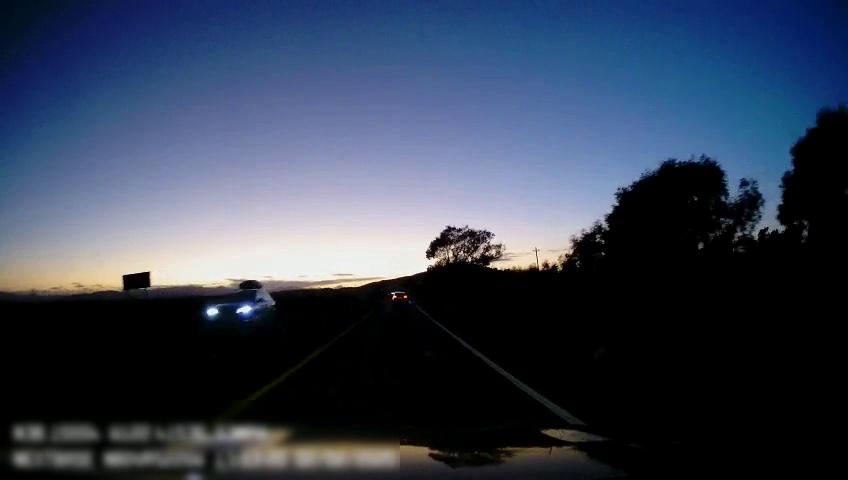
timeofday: Dusk/Dawn/Twilight
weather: Other
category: Drivable Space
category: Vehicles | SUV
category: Vehicles | Car
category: Lanes | Current Lane
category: Lanes | Current Lane